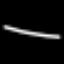
Label: line